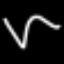
Label: squiggle